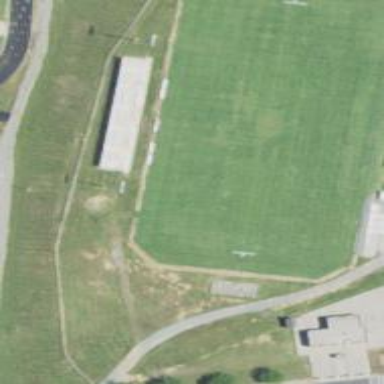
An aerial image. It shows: Pitch for American football.